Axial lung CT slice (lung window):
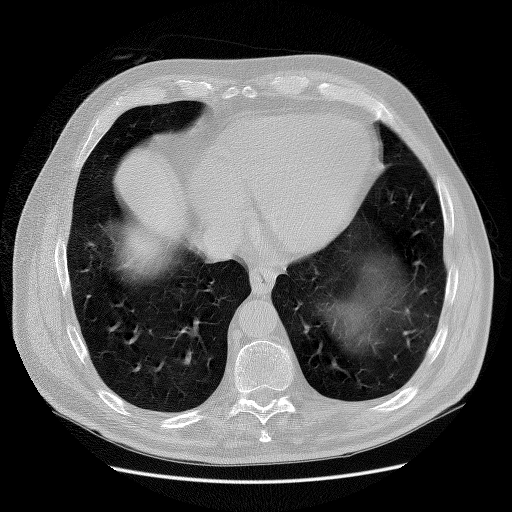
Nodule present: no